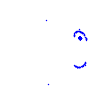
Particle: electron